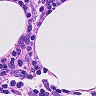
Metastatic tissue present: no